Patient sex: F
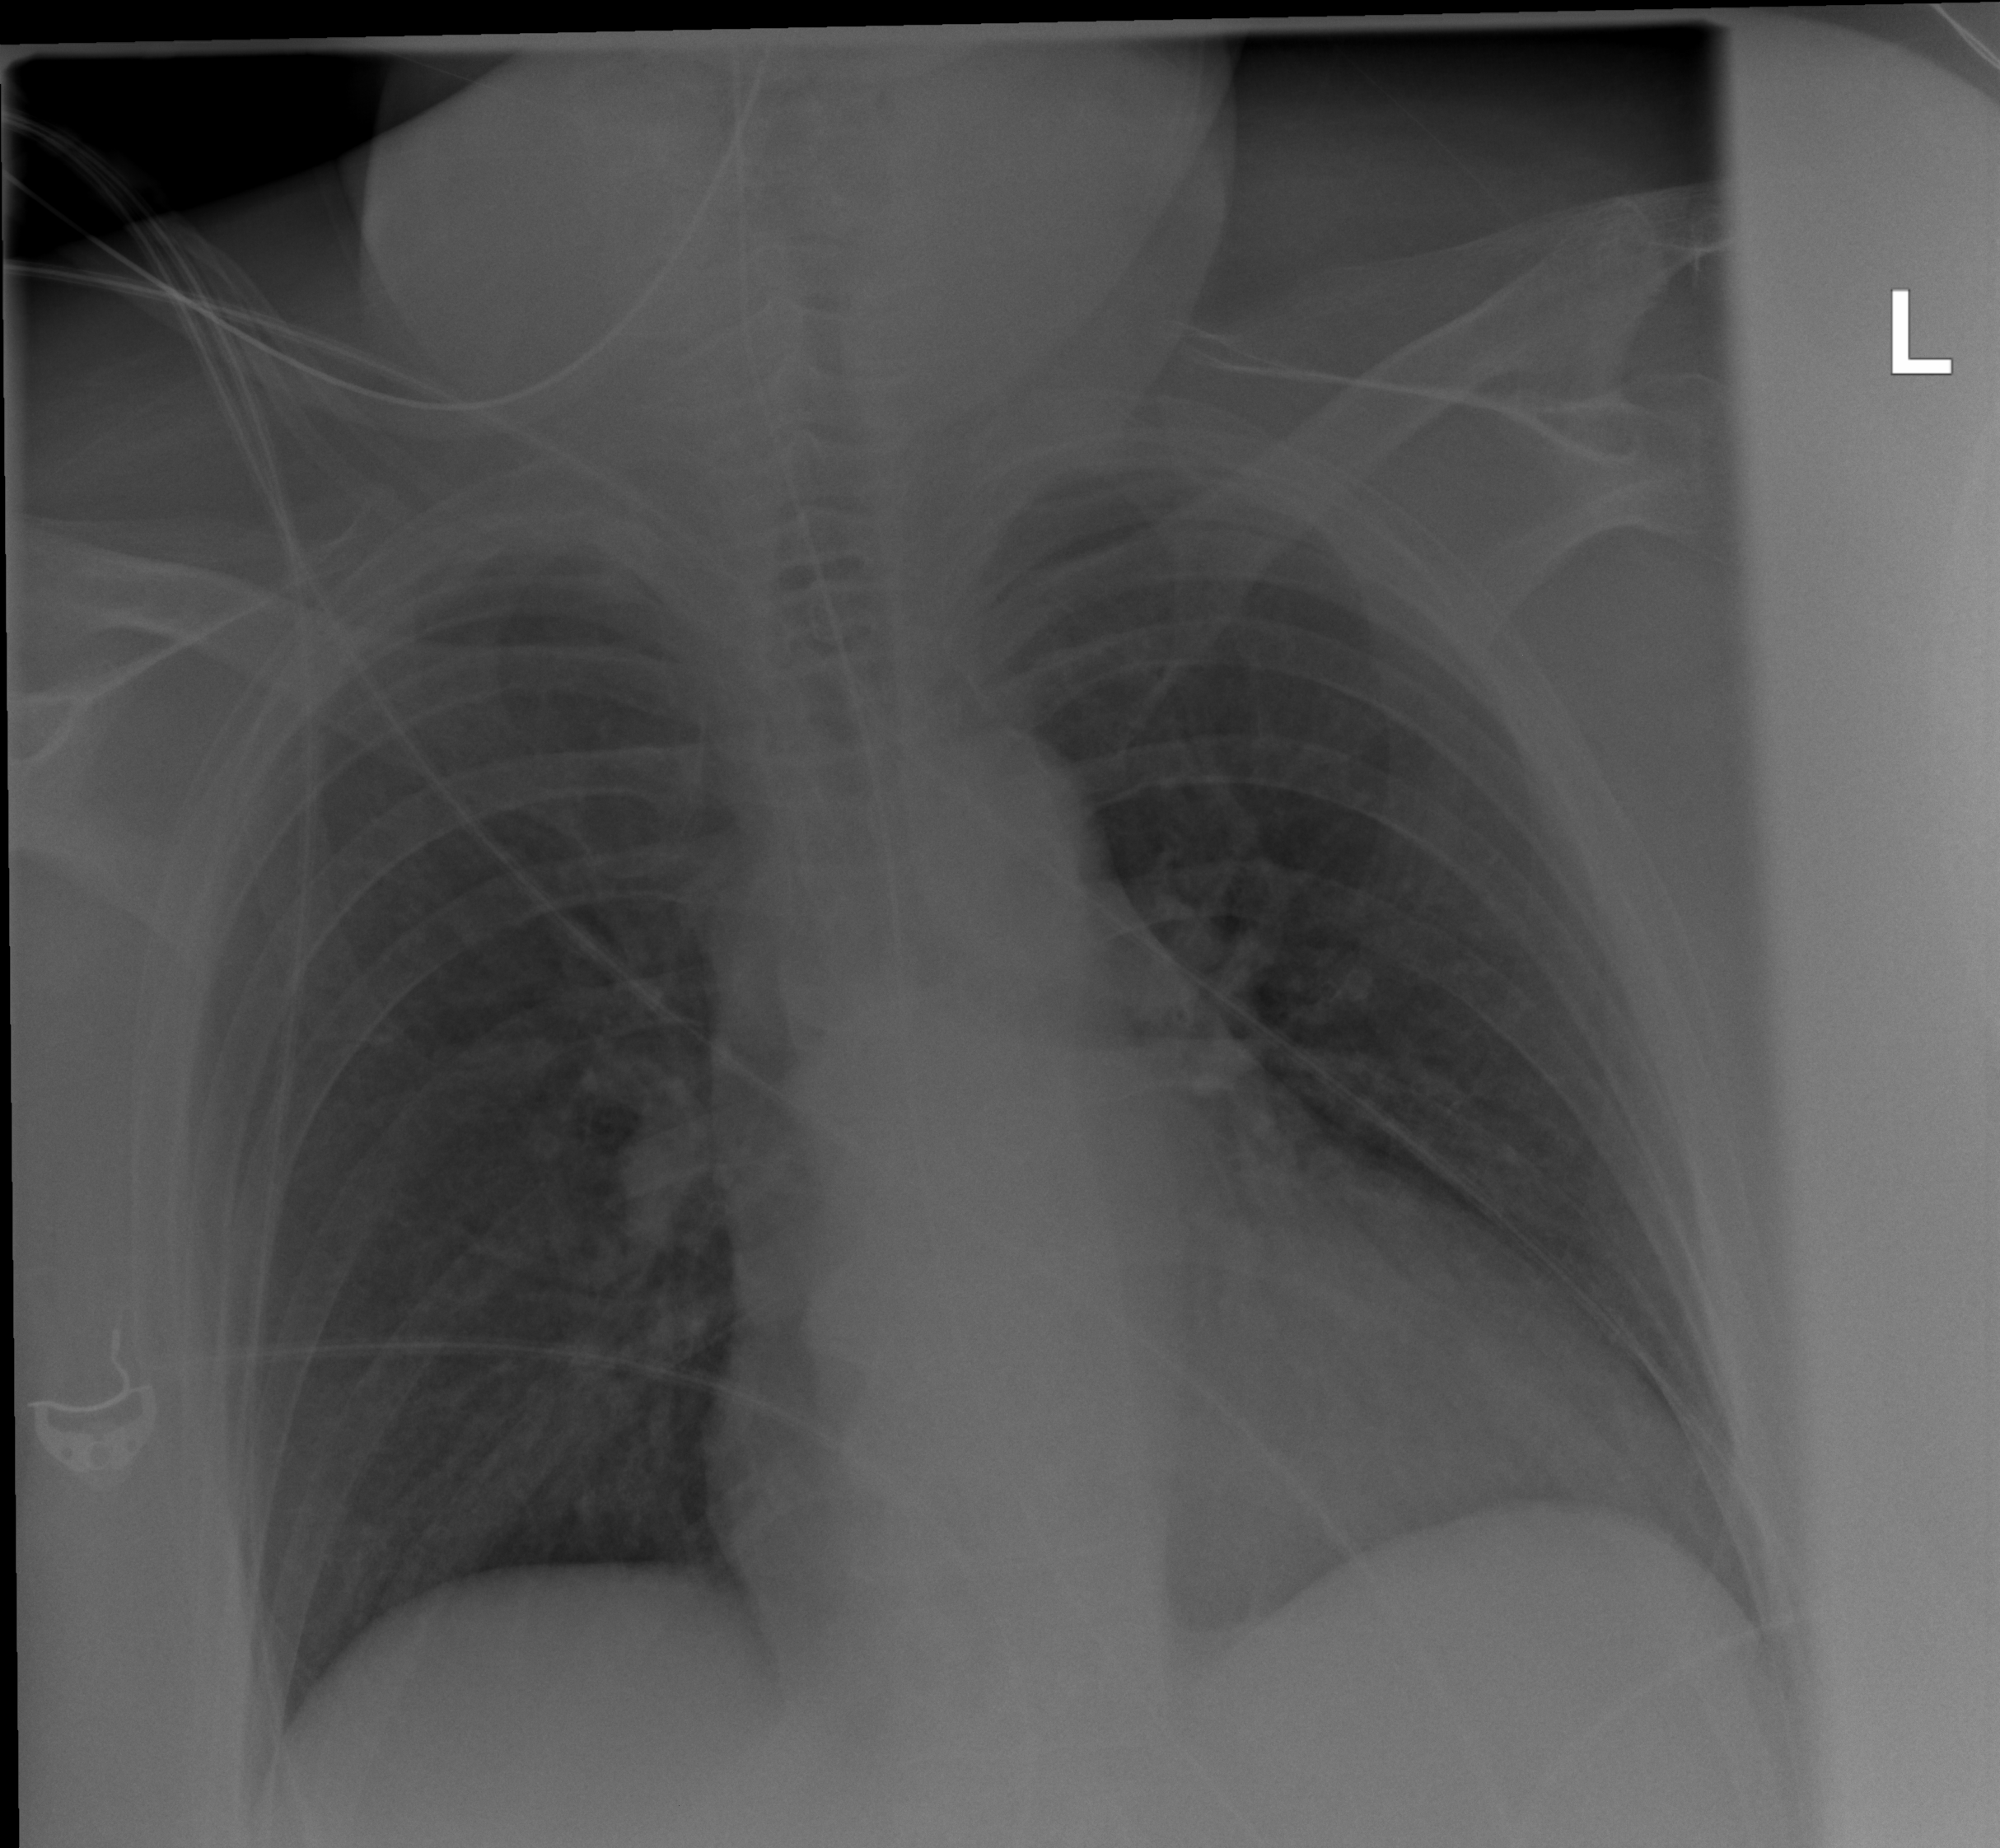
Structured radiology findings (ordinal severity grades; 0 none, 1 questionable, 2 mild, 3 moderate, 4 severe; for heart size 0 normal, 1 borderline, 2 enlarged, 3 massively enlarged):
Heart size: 1
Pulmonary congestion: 1
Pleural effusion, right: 0
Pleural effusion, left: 0
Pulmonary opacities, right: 0
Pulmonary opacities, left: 0
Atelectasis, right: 0
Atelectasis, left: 0